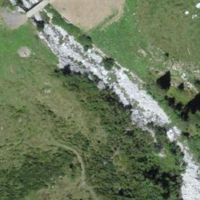
EUNIS habitat code: 26
Species observed at this site:
Arnica montana
Astrantia minor